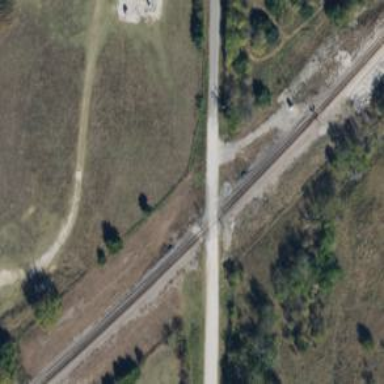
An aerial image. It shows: Railway level crossing.